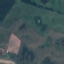
Label: Pasture